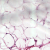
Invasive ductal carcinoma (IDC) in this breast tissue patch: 0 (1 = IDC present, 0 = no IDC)